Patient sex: M
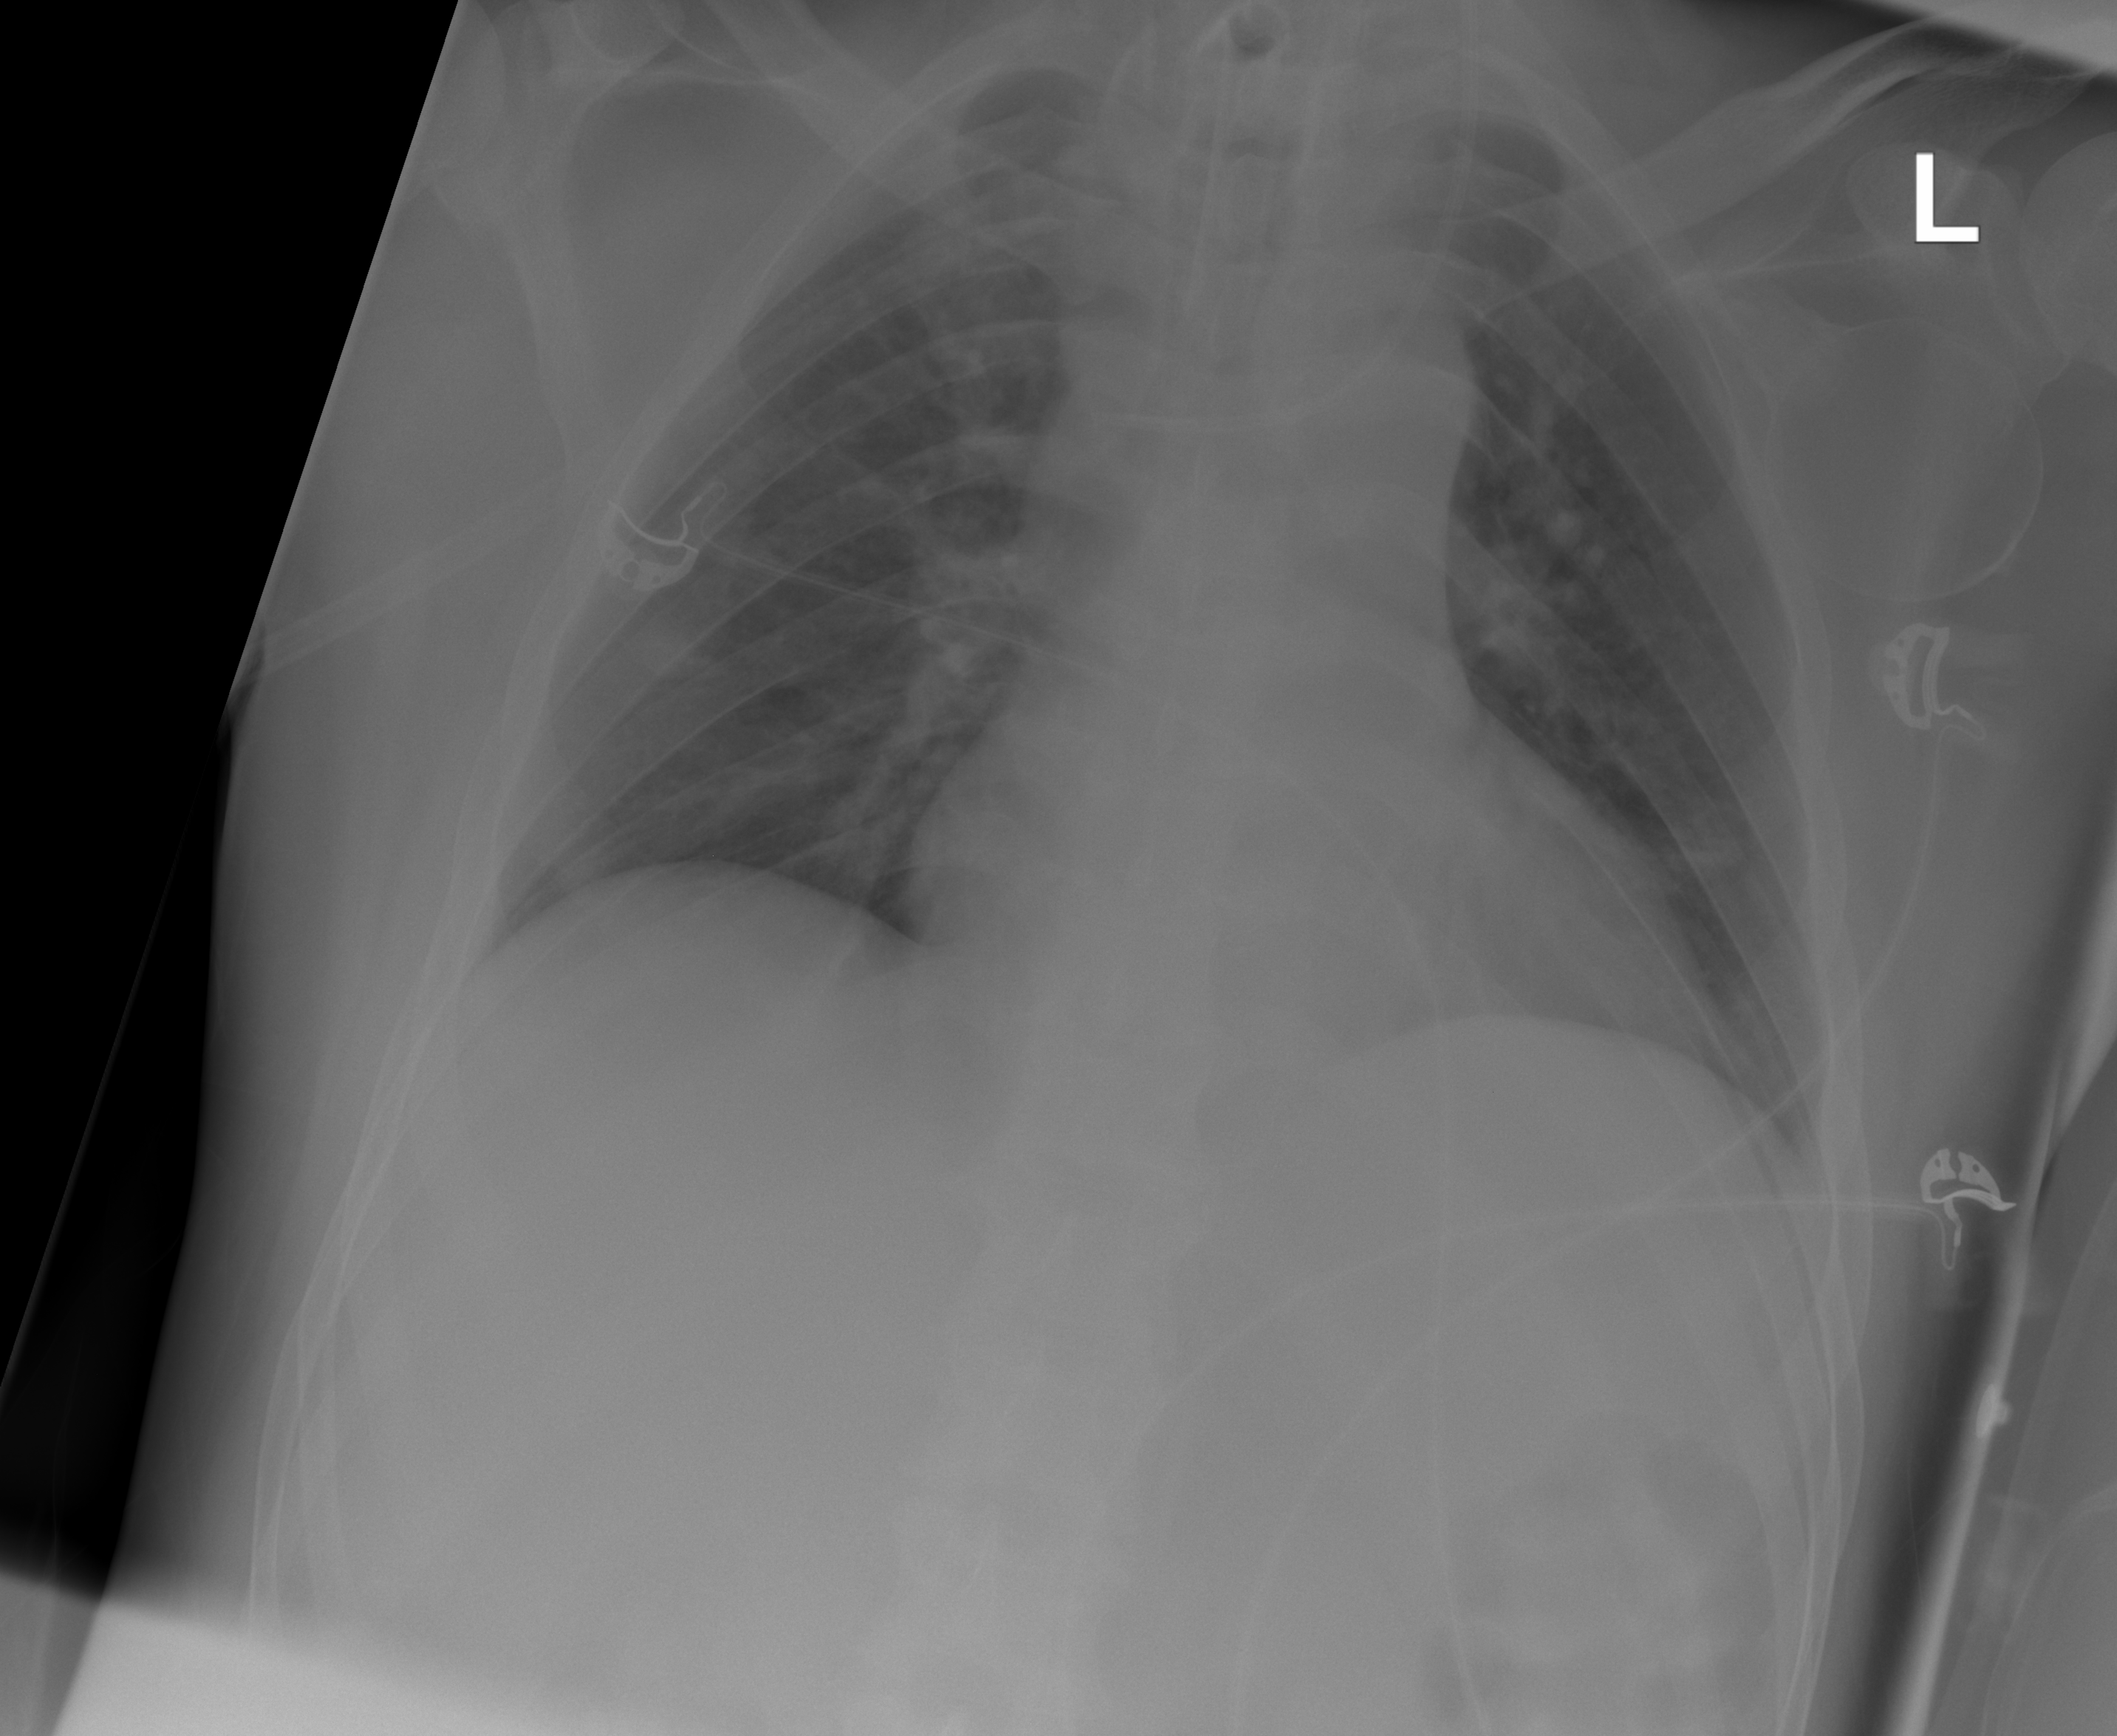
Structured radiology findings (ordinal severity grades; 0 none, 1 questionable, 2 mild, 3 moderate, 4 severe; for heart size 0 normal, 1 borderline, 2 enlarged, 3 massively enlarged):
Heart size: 0
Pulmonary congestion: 0
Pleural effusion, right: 0
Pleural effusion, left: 0
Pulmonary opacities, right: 2
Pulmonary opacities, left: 0
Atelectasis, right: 2
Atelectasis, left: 2